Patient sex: M
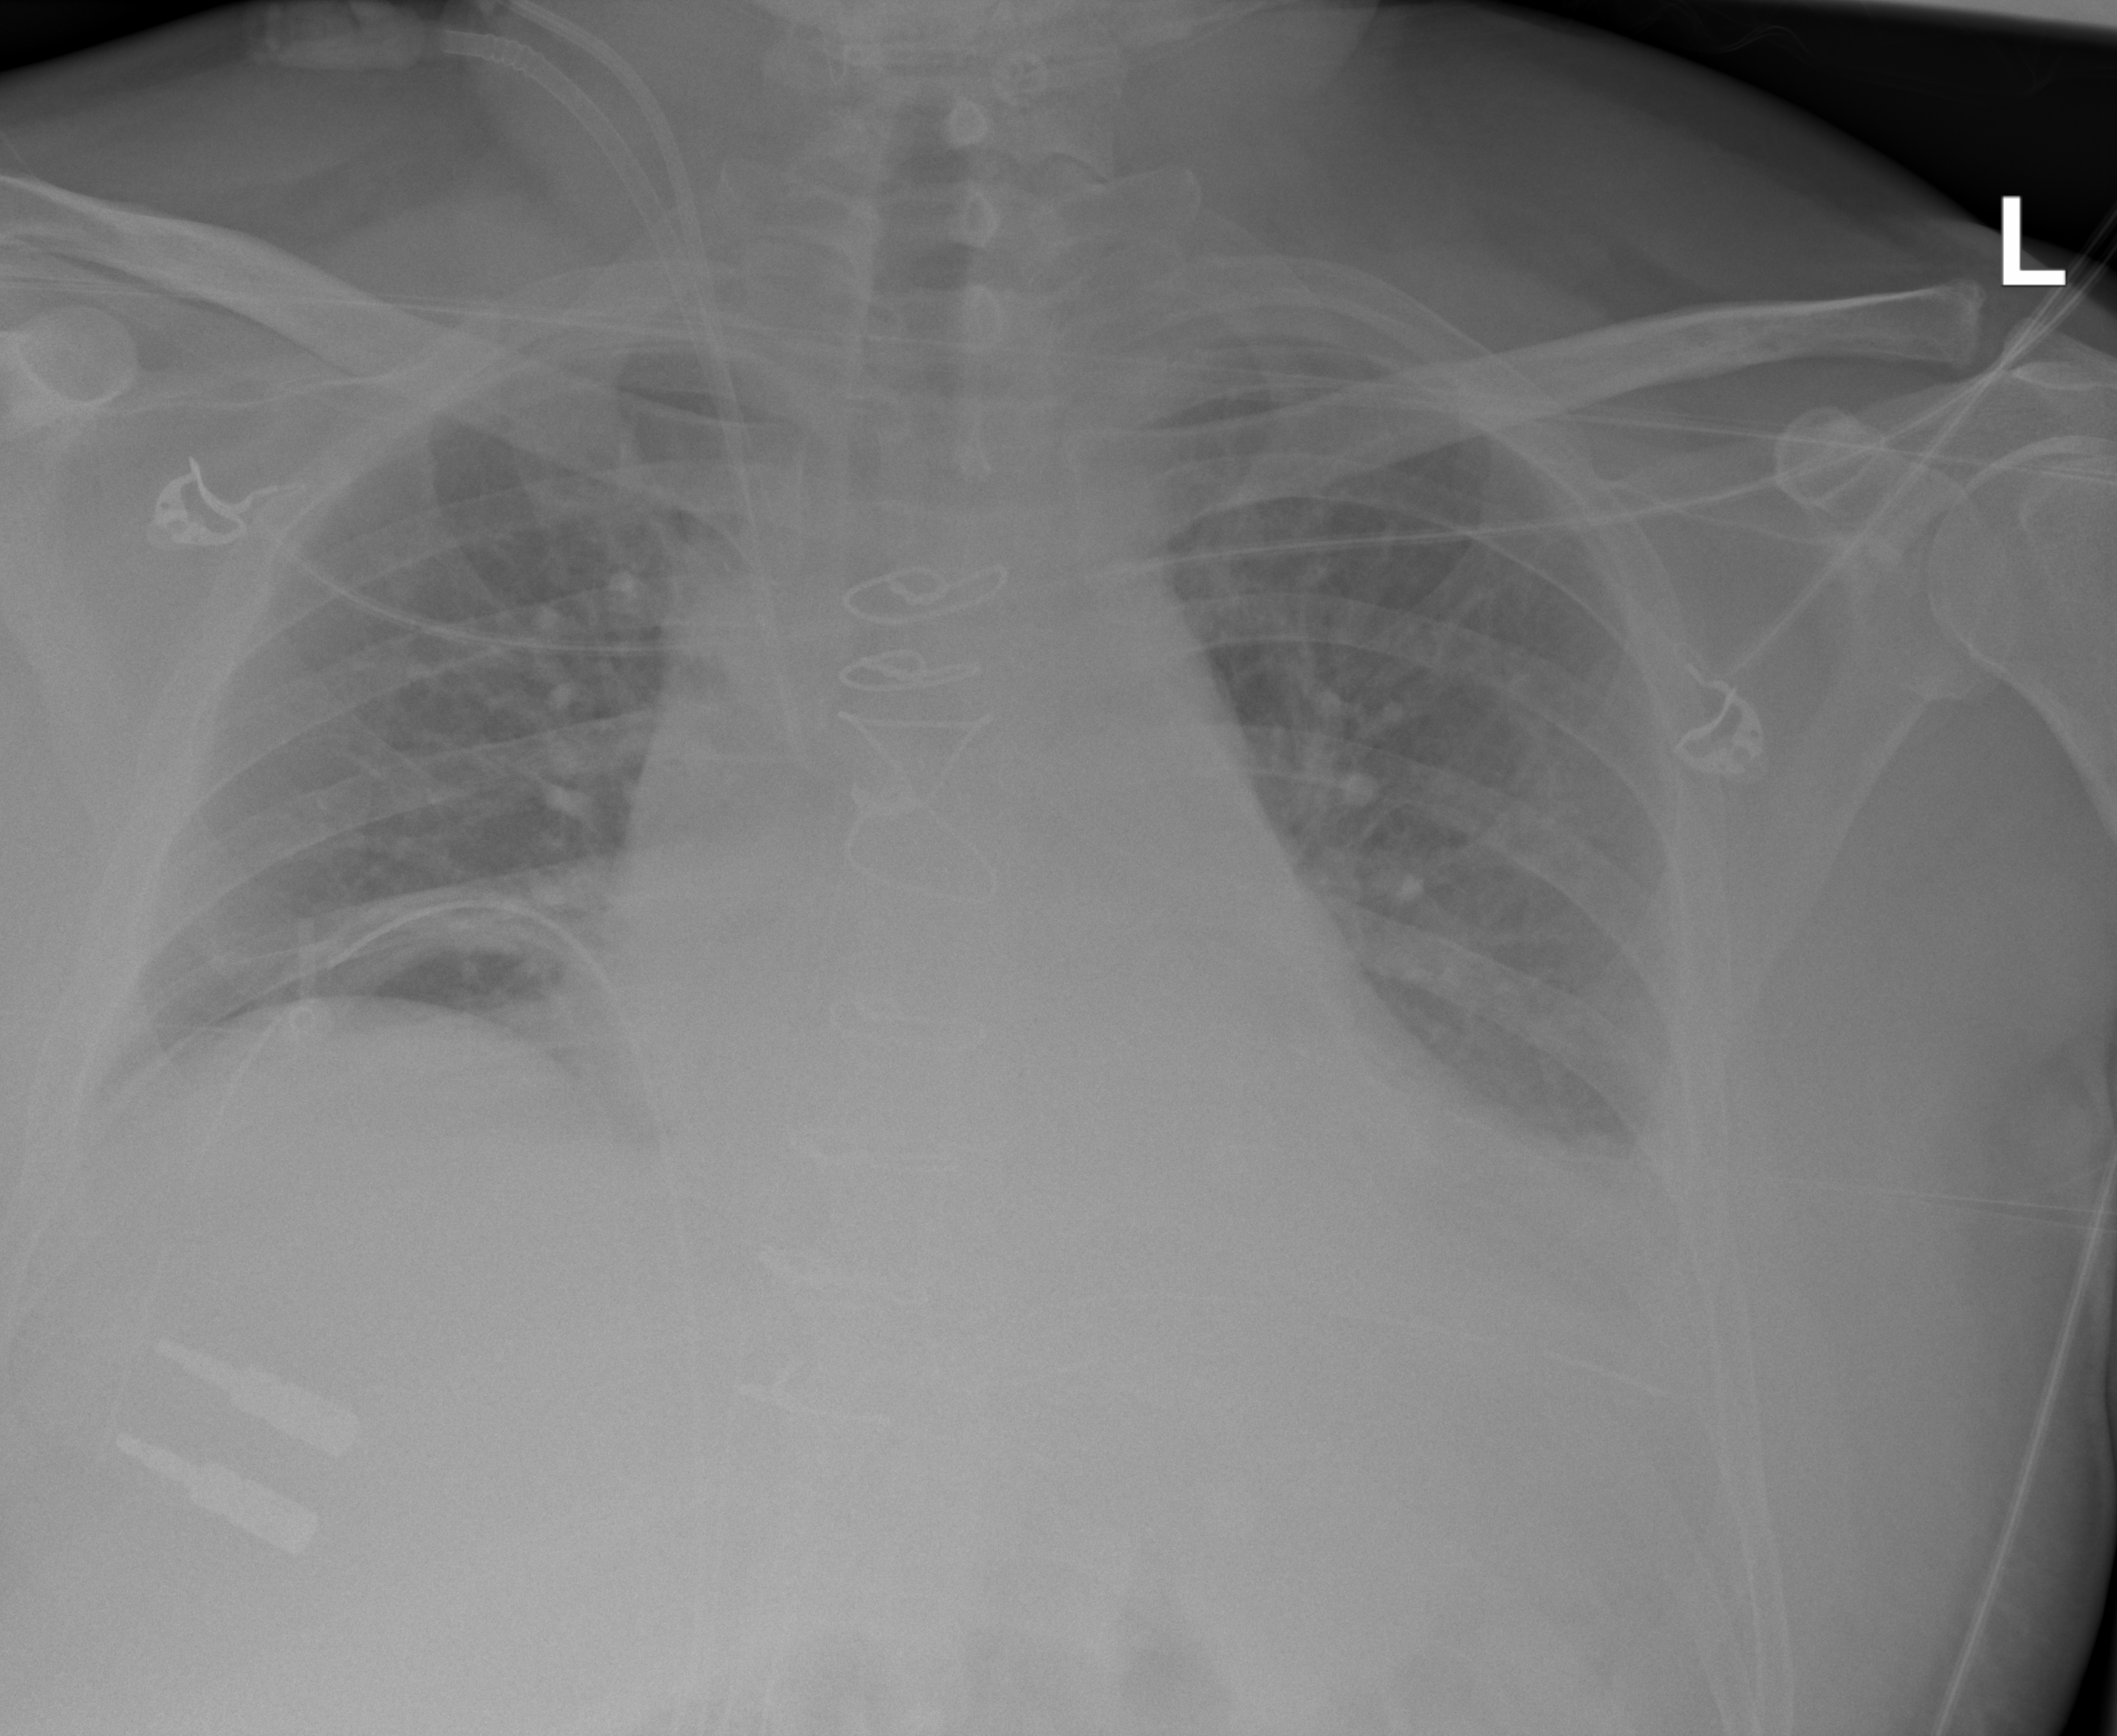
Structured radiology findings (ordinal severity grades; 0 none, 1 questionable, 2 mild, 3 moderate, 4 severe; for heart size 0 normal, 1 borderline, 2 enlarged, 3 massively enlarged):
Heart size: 1
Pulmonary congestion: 0
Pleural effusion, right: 0
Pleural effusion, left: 2
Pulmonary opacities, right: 0
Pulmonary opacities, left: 0
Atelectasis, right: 0
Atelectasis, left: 2